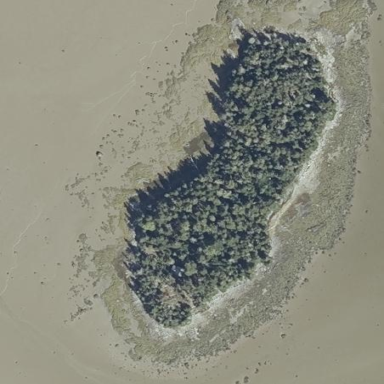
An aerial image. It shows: Island with natural coastline.